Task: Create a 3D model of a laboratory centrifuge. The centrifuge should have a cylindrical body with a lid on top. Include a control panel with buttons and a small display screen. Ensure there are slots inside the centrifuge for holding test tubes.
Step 79:
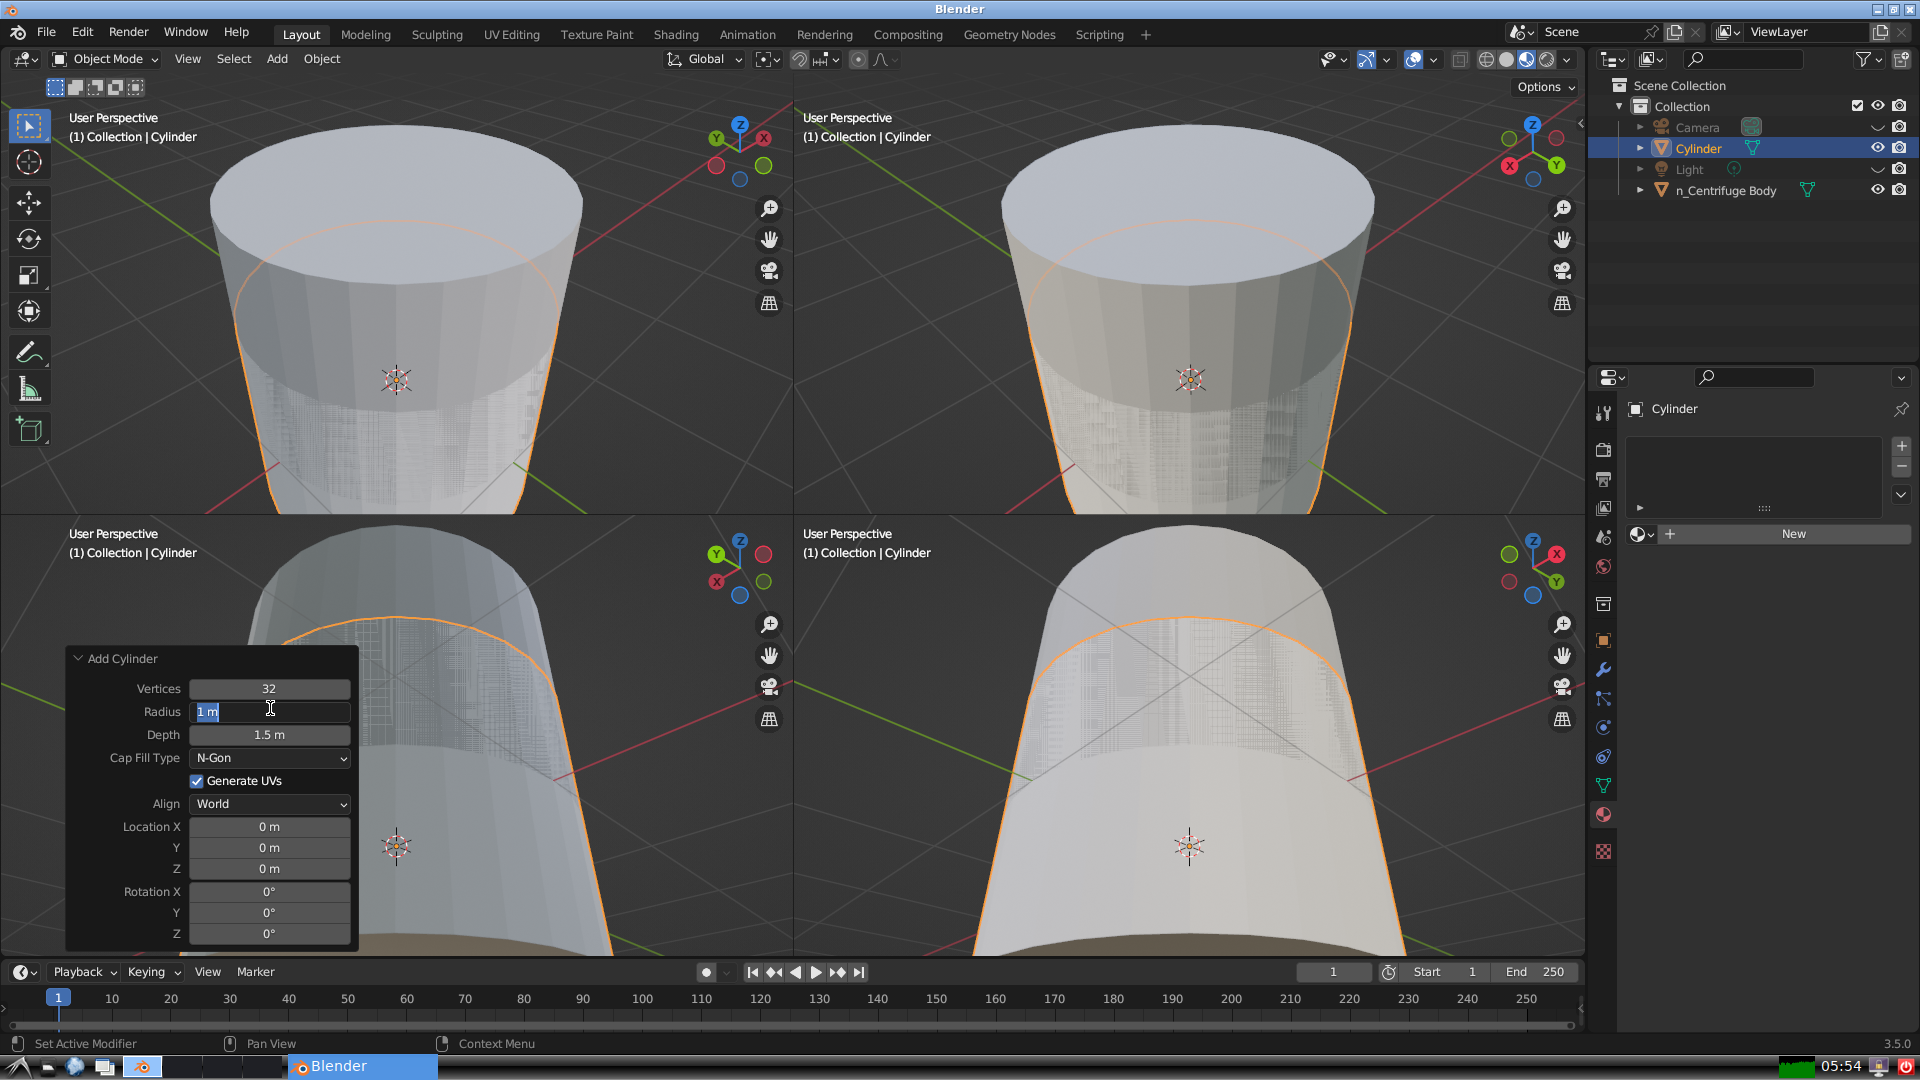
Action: input_text: 1.05